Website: bh-photo
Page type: cart
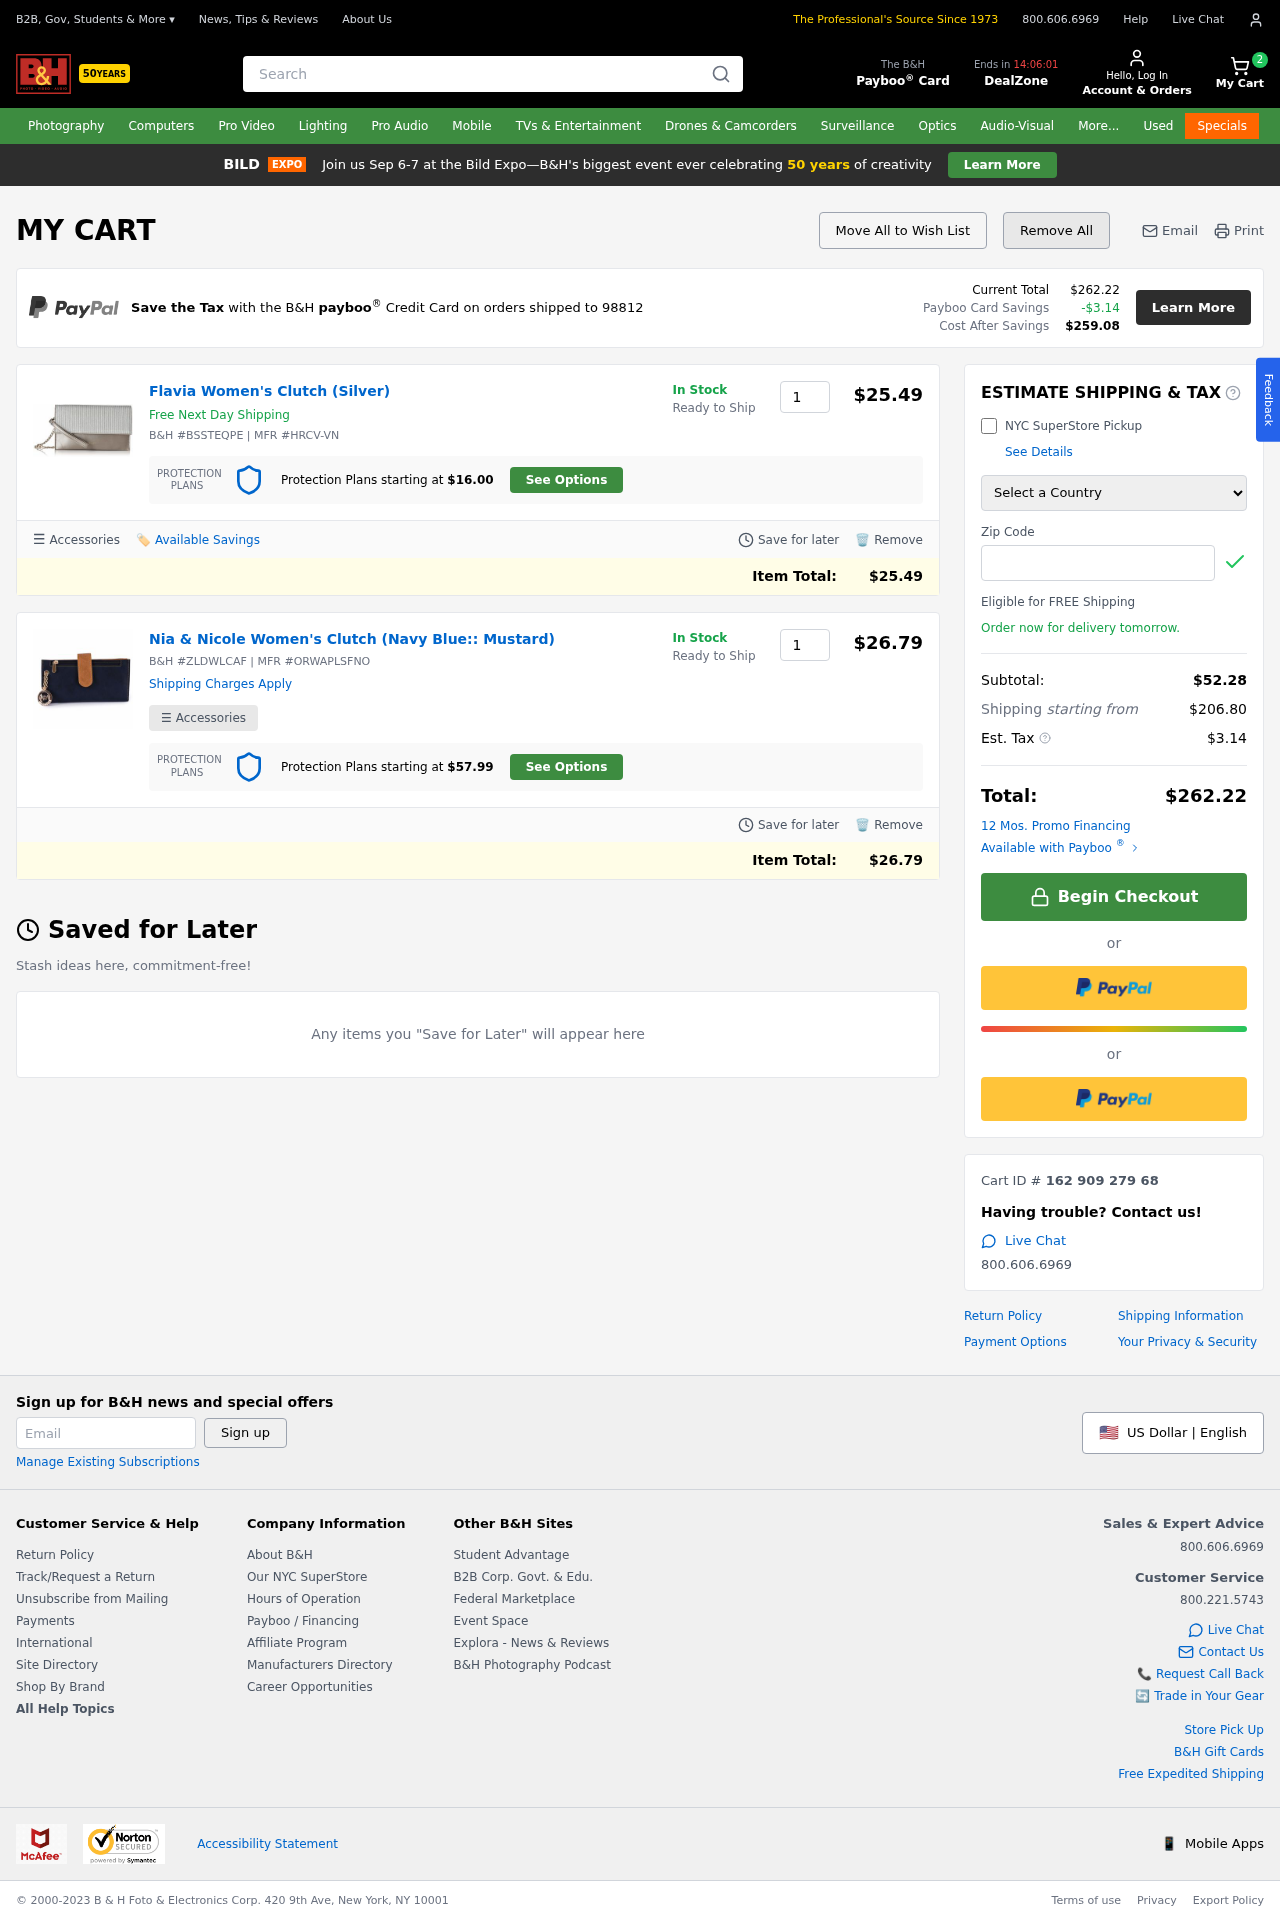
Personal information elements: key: PII_COUNTRY
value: United States
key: PII_POSTCODE
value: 98812
Product elements: key: PRODUCT1_NAME
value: Flavia Women's Clutch (Silver)
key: PRODUCT1_PRICE
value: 25.49
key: PRODUCT1_QUANTITY
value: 1
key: PRODUCT2_NAME
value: Nia & Nicole Women's Clutch (Navy Blue:: Mustard)
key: PRODUCT2_PRICE
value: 26.79
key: PRODUCT2_QUANTITY
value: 1
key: PRODUCT1_ITEM_TOTAL
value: $25.49
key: PRODUCT2_ITEM_TOTAL
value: $26.79
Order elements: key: ORDER_NUM_ITEMS
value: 2
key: ORDER_TOTAL
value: $262.22
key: ORDER_TAX
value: -$3.14
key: ORDER_TAX
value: $3.14
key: ORDER_TOTAL_AFTER_SAVINGS
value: $259.08
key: ORDER_SUBTOTAL
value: $52.28
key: ORDER_SHIPPING_COST
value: $206.80
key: ORDER_ID
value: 162 909 279 68
Search elements: key: HEADER_SEARCH
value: Search